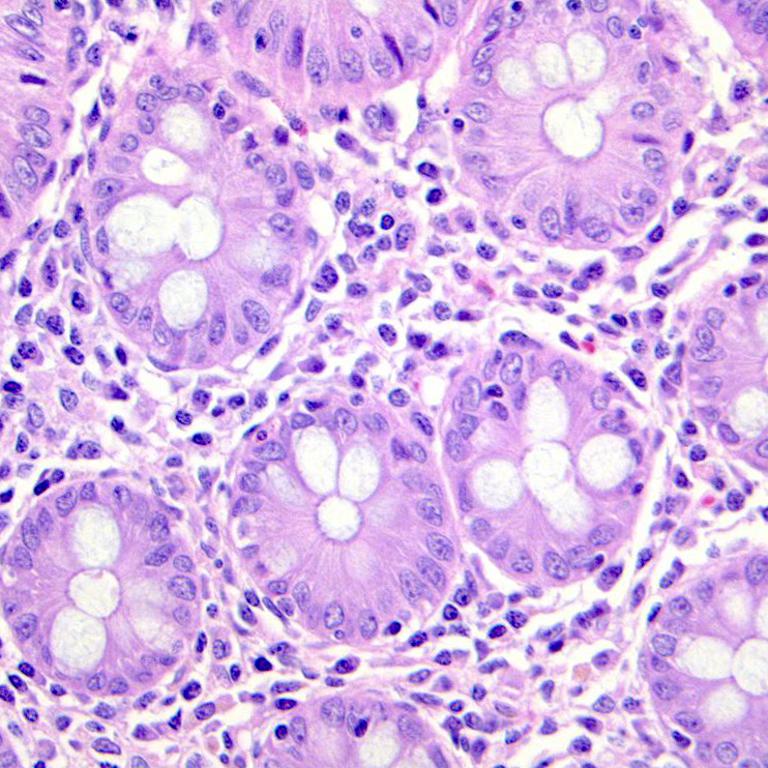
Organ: colon
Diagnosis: benign